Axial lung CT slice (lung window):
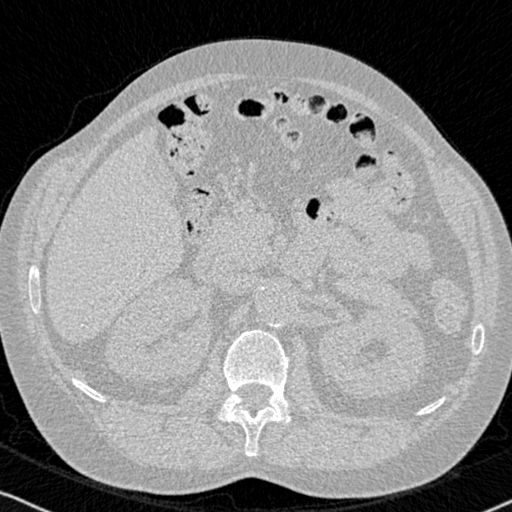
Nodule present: no